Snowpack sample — Buffalo Mountain, Silverthorne, Colorado, USA (1/25/25, 10:11 AM MST)
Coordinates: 39.6222, -106.1139
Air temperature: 22 °F
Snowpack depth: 110 cm
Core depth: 30 cm
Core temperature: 42.8 °F
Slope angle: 12°, slope face: 102°
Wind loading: high
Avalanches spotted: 0
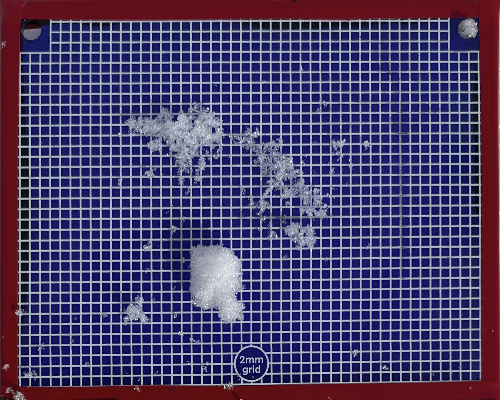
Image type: profile
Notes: No avalanches nearby, collected on the outskirts of a fire break 15 meters from the treeline, on way to Buffalo and Red Mountain